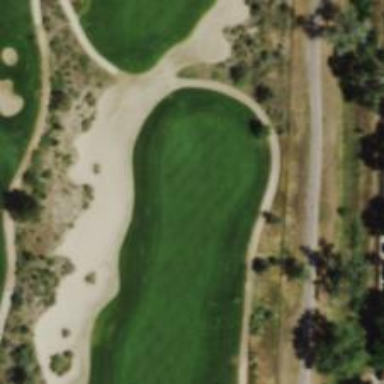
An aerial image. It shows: Golf hole for the sport of golf.